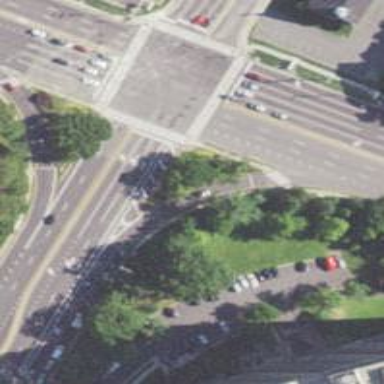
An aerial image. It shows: Asphalt road with primary link designation.